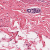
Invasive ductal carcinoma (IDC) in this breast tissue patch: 0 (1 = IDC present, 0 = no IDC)